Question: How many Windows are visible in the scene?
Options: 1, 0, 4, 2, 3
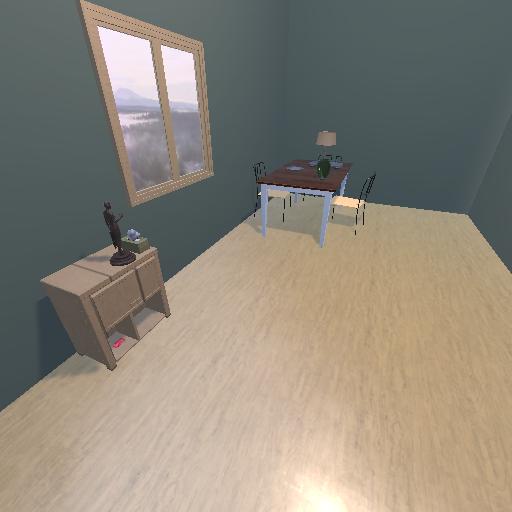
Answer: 1